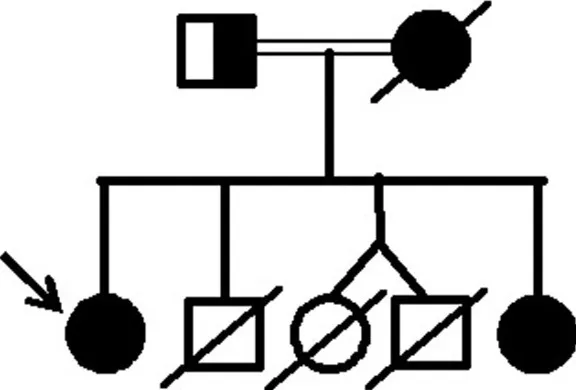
Pedigree of the family with lipodystrophy due to the p. R582C lamin A mutation.
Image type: radiology (ct)